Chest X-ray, PA view. Patient: 56 years old, sex F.
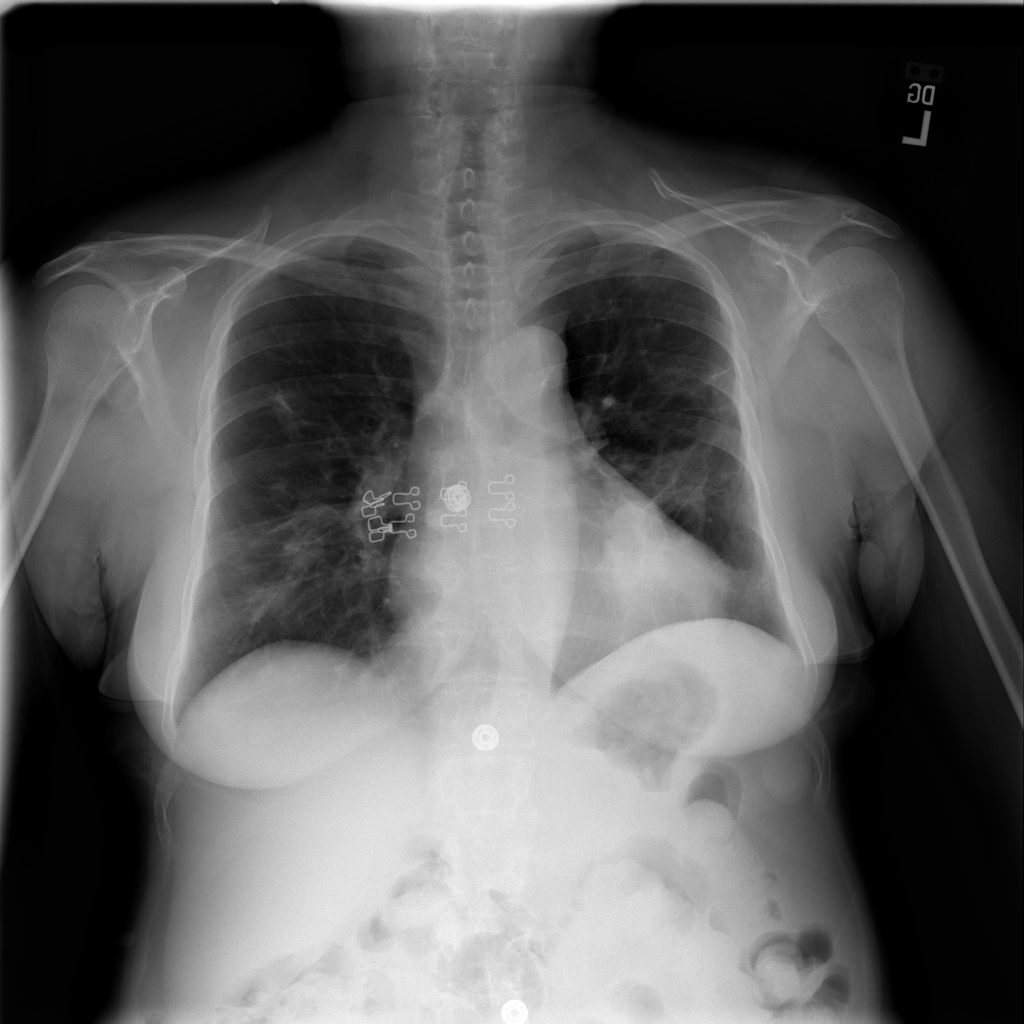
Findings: Mass